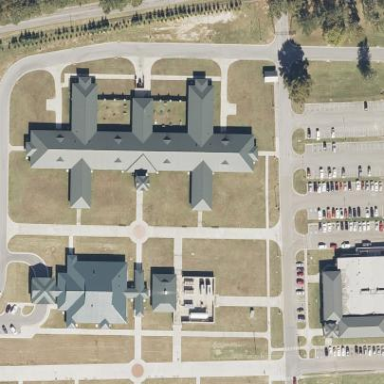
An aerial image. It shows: Hospital building.